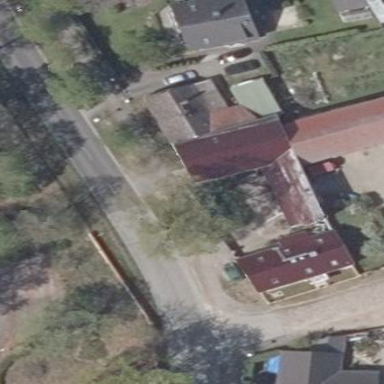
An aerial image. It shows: Gabled roof barn.